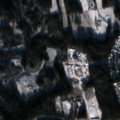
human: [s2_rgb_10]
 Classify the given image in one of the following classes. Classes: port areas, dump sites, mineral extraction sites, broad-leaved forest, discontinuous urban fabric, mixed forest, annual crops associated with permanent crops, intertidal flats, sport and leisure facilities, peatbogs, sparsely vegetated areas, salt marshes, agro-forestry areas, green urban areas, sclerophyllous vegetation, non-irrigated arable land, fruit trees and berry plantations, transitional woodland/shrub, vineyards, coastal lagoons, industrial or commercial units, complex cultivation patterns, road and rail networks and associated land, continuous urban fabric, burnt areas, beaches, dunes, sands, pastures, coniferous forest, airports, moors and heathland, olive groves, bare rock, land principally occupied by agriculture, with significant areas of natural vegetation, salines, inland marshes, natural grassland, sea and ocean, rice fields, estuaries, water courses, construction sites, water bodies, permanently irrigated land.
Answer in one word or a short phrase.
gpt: discontinuous urban fabric, airports, non-irrigated arable land, land principally occupied by agriculture, with significant areas of natural vegetation, broad-leaved forest, coniferous forest, mixed forest